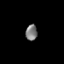
Tissue: prostate
Cell type: Myeloid cells
Senescence score: 0.07184
Nuclear area (px): 182
Mean DAPI intensity: 123.885